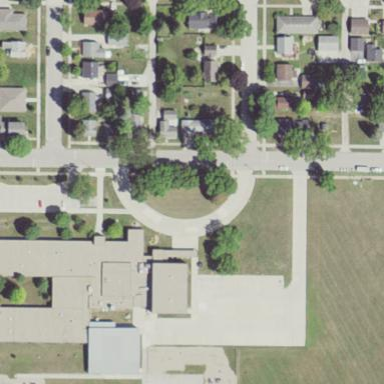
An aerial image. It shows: School.